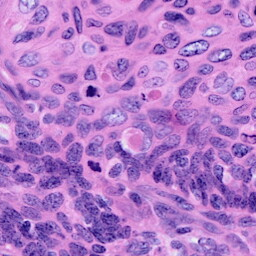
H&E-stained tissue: Cervix